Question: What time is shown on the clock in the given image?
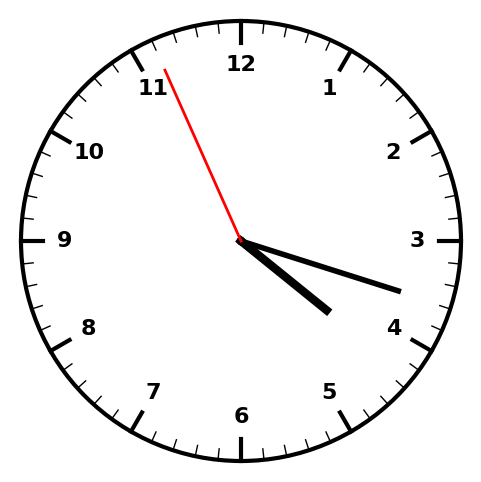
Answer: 04:17:56